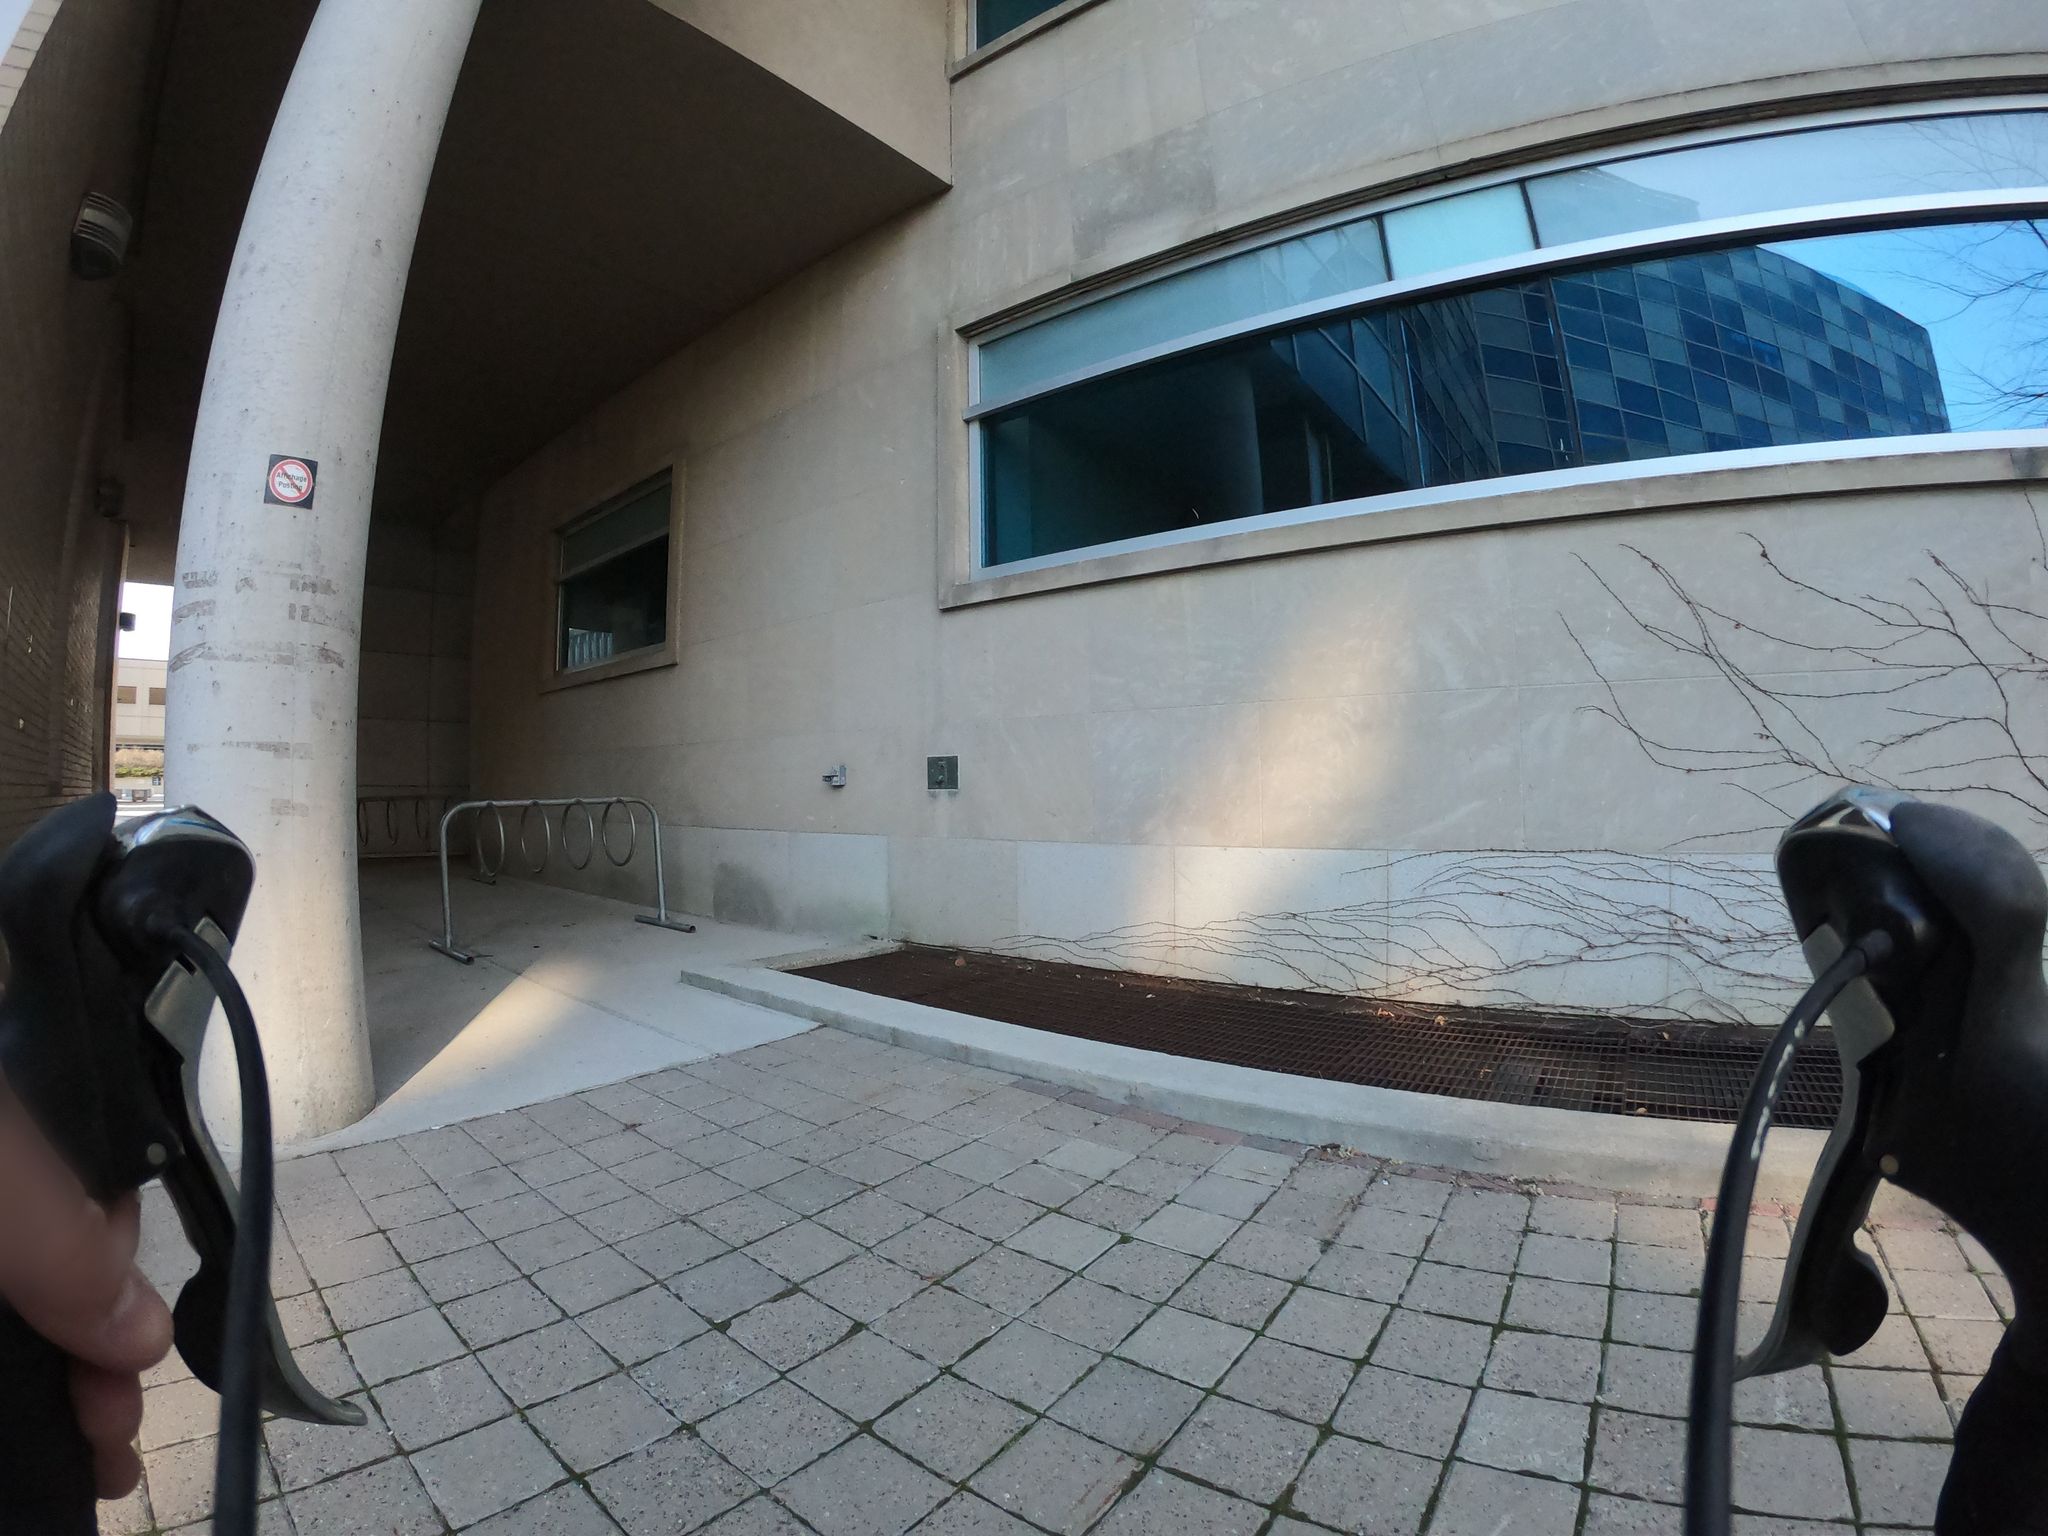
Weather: snowy
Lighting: day
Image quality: good
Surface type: walking surface
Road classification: path, footway
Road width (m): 1, 5
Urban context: urban centre
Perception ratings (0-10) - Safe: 5.98, Lively: 5.99, Beautiful: 5.51, Boring: 0.75, Depressing: 7.84, Wealthy: 5.63